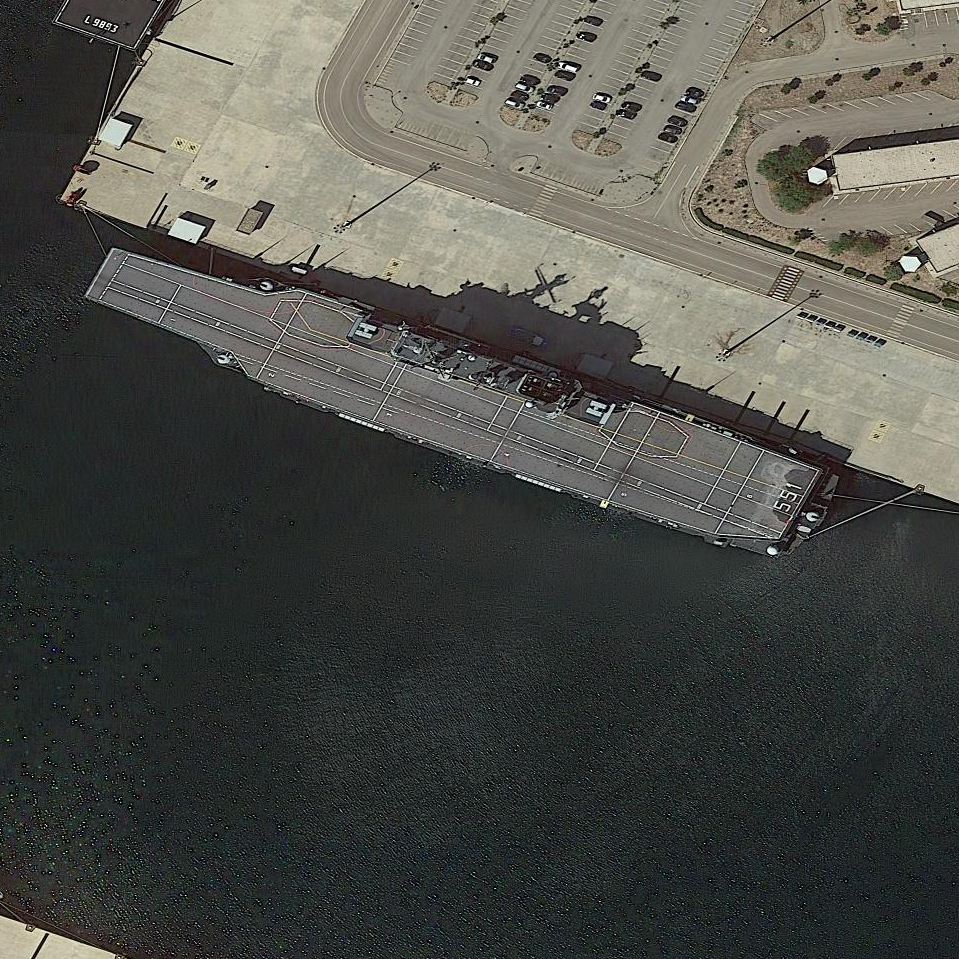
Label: aircraft_carrier